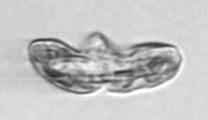
Label: Karenia